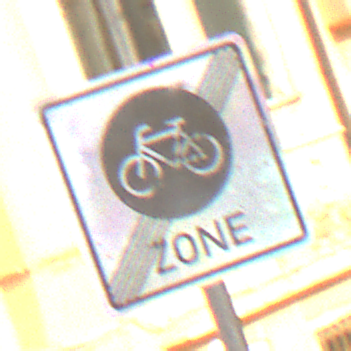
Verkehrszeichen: EndeFahrradzone
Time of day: MorningAfternoon
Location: Outdoor (Urban)
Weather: Clear
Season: NotSpecified
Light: Natural